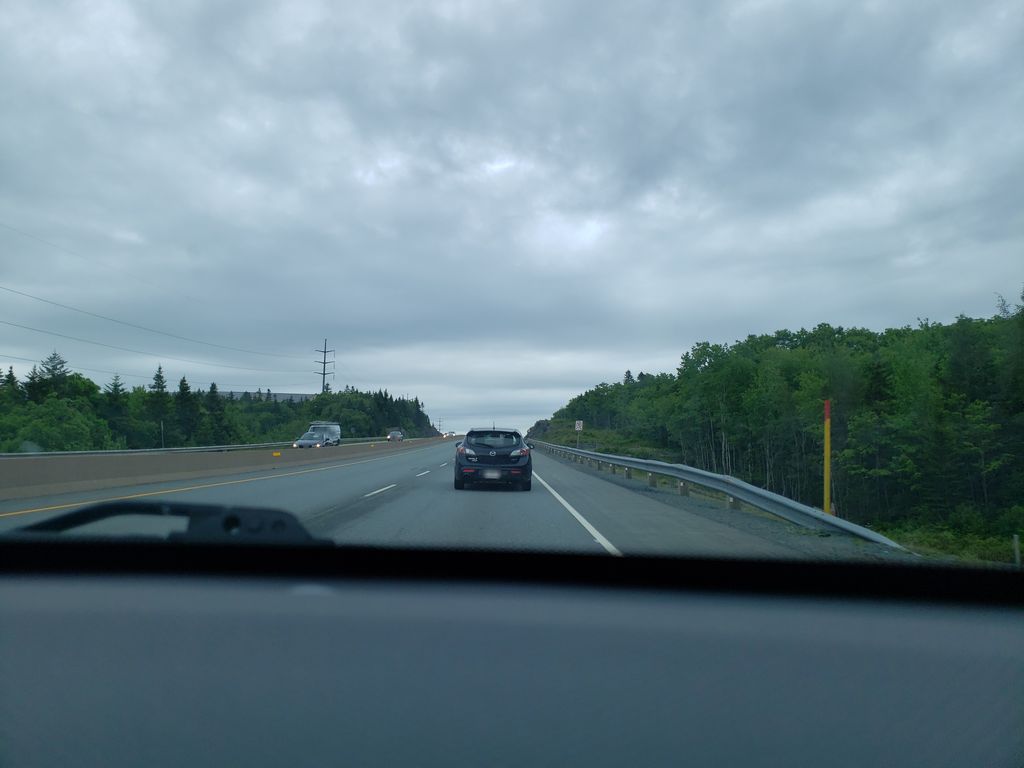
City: halifax